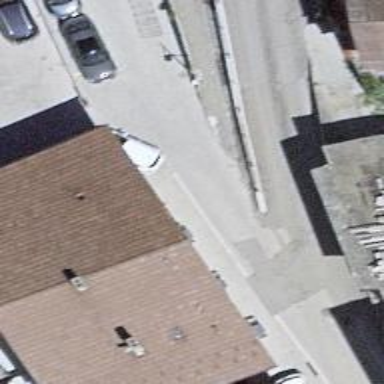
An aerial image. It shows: Bollard barrier.